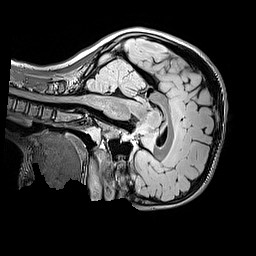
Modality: FLAIR
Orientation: sagittal
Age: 11
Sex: female
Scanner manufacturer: siemens
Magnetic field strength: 3 T
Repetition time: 5 s
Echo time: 0.388 s